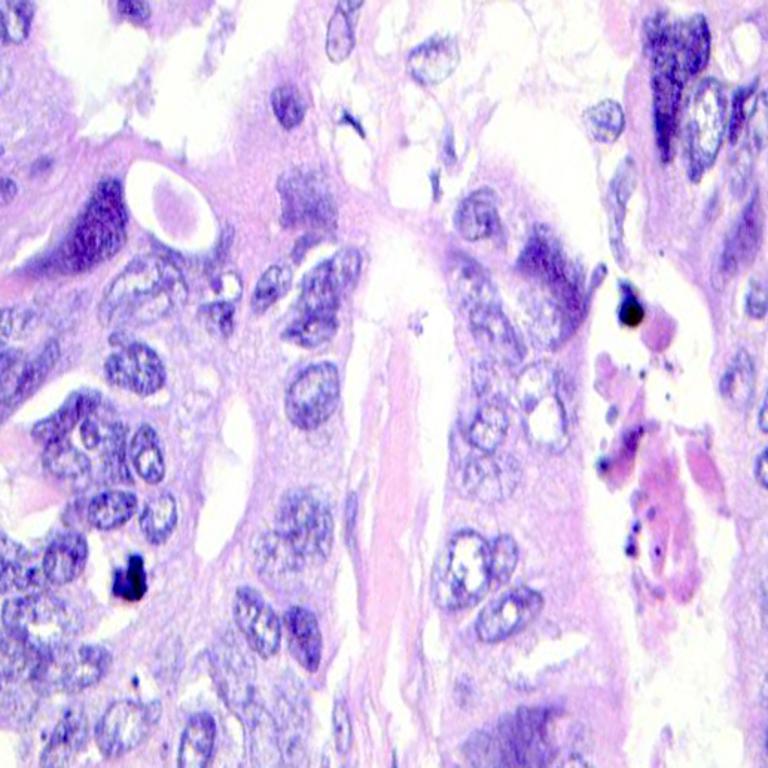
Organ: colon
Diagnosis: adenocarcinomas